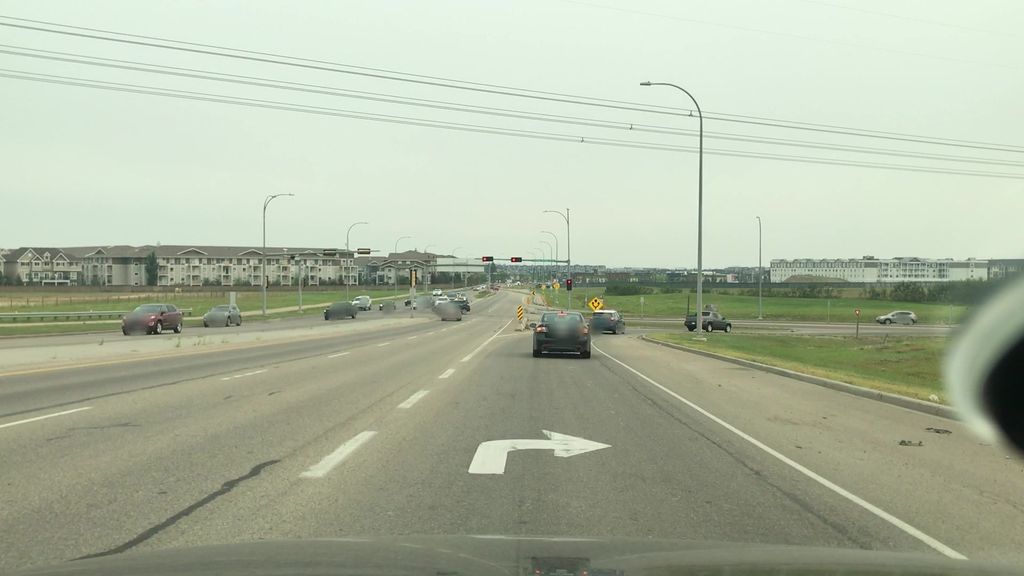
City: edmonton